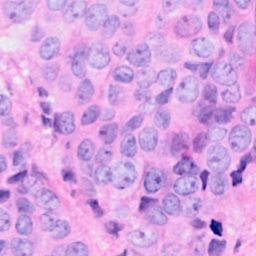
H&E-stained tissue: Breast